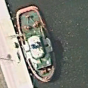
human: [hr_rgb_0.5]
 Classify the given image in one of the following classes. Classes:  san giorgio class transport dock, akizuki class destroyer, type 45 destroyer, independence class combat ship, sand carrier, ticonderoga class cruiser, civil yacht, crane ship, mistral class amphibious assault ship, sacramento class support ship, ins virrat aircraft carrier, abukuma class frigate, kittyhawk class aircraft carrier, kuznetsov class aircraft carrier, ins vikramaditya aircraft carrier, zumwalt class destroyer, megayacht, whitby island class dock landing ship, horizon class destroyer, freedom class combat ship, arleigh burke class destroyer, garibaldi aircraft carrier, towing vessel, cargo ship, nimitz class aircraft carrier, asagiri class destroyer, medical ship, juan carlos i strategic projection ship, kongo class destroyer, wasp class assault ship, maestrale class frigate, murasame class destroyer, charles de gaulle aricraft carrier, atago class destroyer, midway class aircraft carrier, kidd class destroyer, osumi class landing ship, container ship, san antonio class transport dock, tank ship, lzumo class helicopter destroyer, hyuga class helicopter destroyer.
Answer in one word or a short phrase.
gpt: Towing vessel